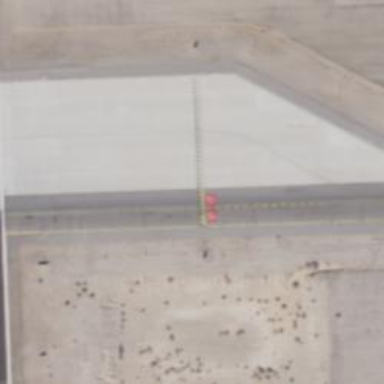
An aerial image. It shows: Image of taxiway at airport.